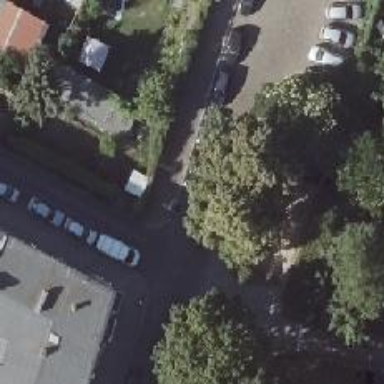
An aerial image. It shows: Residential road with separate sidewalk.